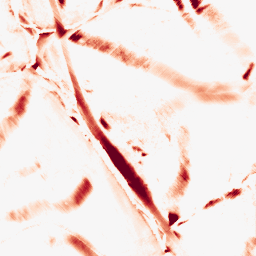
Category: morphological
Decomposition family: morphological_diamond
Decomposition parameters: operation: opening
radius: 15
Upsampling method: sinc_blackman
Upsampling parameters: scale: 2
kernel_size: 8
Upsampling scale: 2